Field crop: tomato
Growth stage: 2
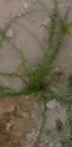
Species: cyperus